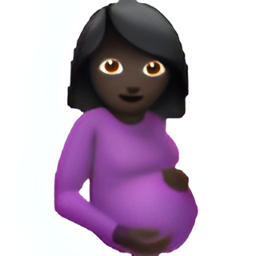
Name: pregnant woman
Emoji: 🤰🏿
Group: People & Body
Sub-group: person-role